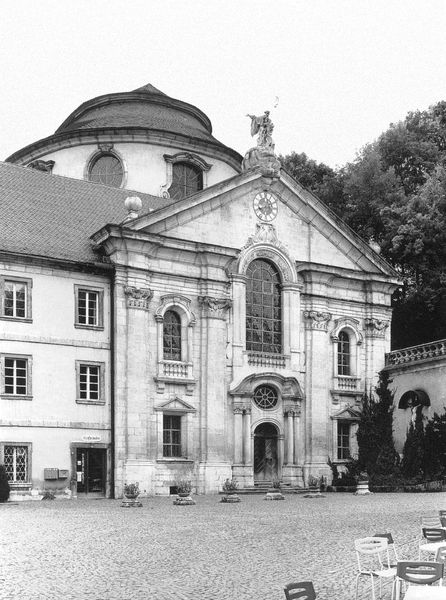
Titel: Klosterkirche Weltenburg
Künstler: Cosmas Damian Asam
Standort: Weltenburg, Benediktiner-Klosterkirche (EU - D)
Schlagwörter: bäume, dreieck, cafe, fenster, pfeiler, stühle, säule, säulen, tür, dach, gebäude, haus, architektur, barock, stein, kirche, figur, klassizismus, vorbau, engel, garten, skulptur, statue, fassade, italien, giebel, hof, türe, platz, rundbogen, kuppel, uhr, tor, aufsicht, foto, schwarz weiß, dreiecksgiebel, portal, staue, gibel, rundbogenfenster, rundbau, häuserfront, gepflastert, pflanztöpfe, freisitz, dreieckgiebl, giebelwand, uur